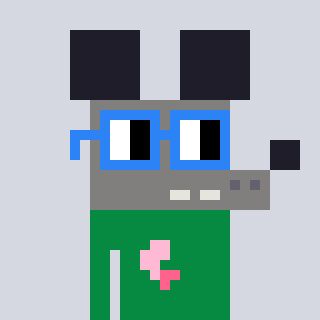
a pixel art character with square blue glasses, a mouse-shaped head and a green-colored body on a cool background